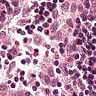
Metastatic tissue present: no